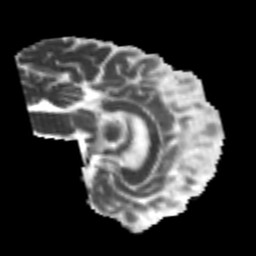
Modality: MD
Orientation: sagittal
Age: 26
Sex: male
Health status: healthy
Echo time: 0.074 s